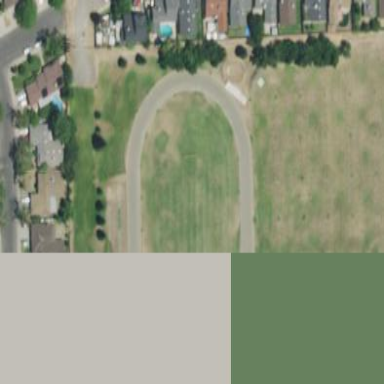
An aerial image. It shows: American football pitch for leisure and sport activities.